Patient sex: M
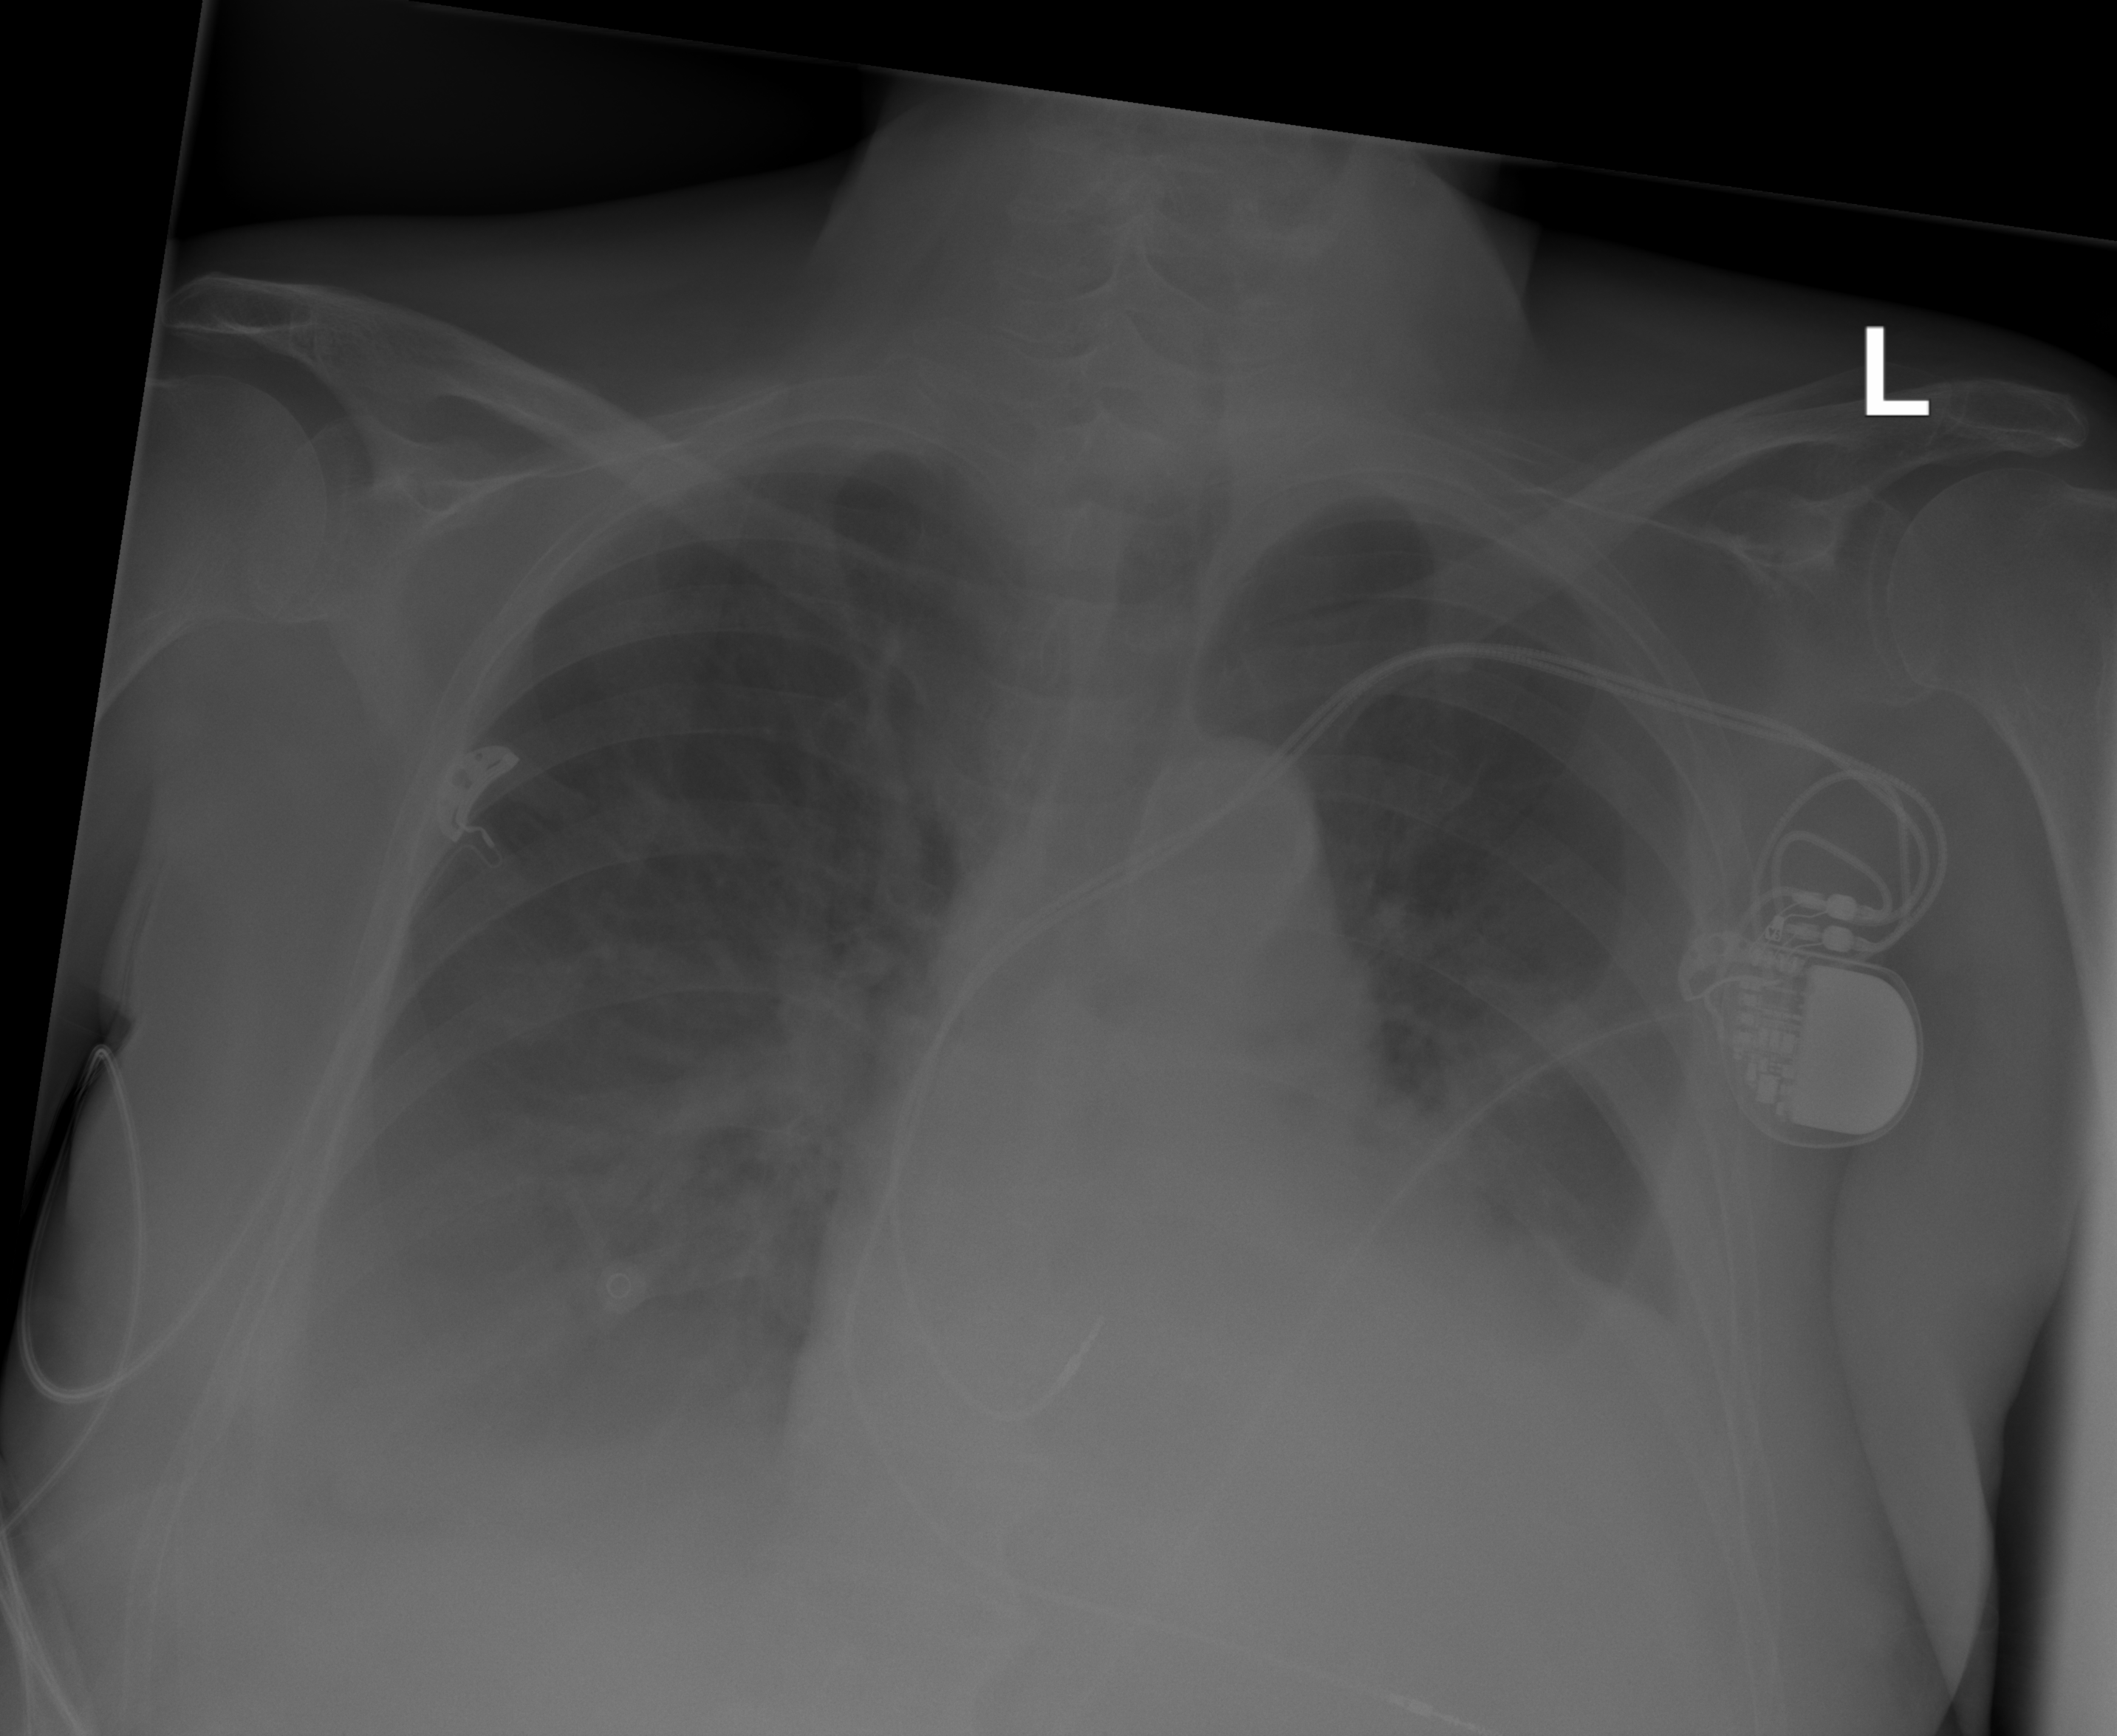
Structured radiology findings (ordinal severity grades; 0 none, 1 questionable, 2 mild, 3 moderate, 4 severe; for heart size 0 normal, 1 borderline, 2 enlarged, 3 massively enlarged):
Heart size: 2
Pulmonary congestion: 2
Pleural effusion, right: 3
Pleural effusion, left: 2
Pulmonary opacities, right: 2
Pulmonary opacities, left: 0
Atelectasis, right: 2
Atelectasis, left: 2